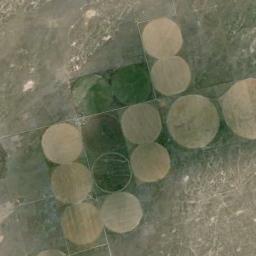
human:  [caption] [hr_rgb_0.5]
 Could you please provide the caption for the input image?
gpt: Several khaki circular farmlands and several green circular farmlands are neatly arranged on the wasteland .

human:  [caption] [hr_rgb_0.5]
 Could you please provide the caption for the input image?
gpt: There are some bare circle farmland and green circle farmland .

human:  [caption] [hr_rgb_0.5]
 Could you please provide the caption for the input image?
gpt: More than ten neatly arranged green and ocher mixed circular farmlands .

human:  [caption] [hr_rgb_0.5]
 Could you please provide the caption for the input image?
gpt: Circular fields vary in size .

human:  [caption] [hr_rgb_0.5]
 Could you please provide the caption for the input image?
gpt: There are some circular farmlands arranged neatly .